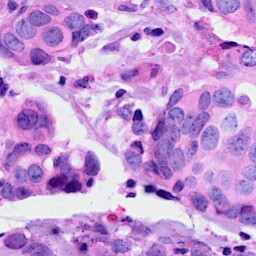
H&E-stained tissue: Breast